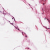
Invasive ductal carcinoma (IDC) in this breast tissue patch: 0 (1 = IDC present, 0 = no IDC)